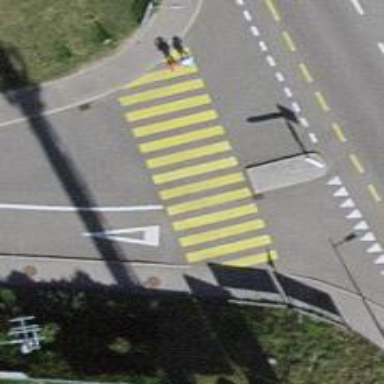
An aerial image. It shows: Uncontrolled footway crossing with markings.